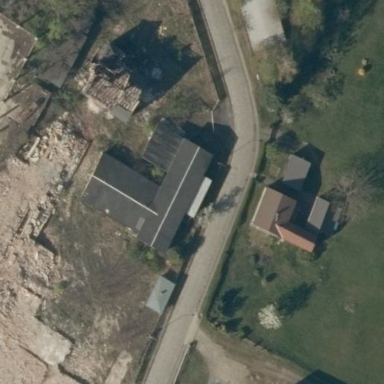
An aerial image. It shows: Historic building in ruins.